Question: I have an object of type 'System.Data.EnumerableRowCollection<System.Data.DataRow>' which doesn't have any items in it. How can I get the number of columns in it?
I can use the IDE to dig through the properties to get the count but I don't know how to get this via code. In the image you can see the source table has 2 columns.

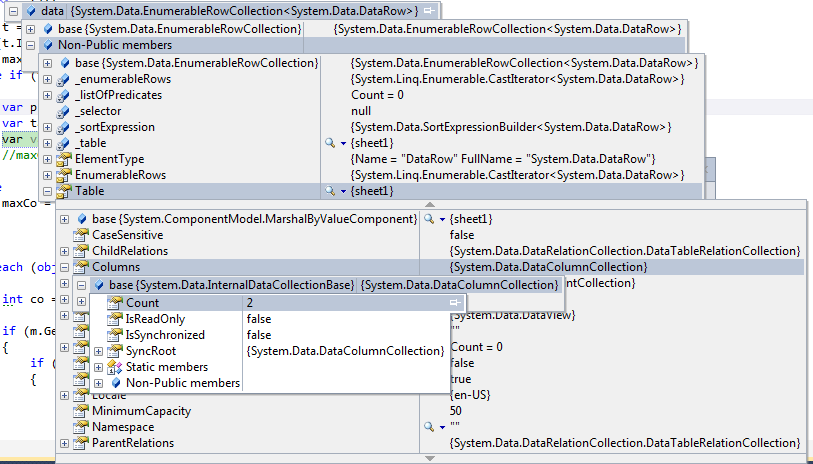
Answer: You can't, as far as I'm aware.
The fact that an 'EnumerableRowCollection' is backed by a 'DataTable' is an implementation detail. It's just a sequence of 'DataRow's, and an empty sequence logically doesn't have a number of columns.
If you need this information, it sounds like you ought to be retaining a reference to the source 'DataTable' yourself.